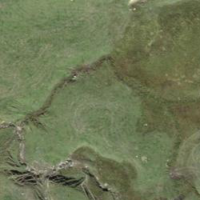
EUNIS habitat code: 23
Species observed at this site:
Campanula barbata